Question: I want to create a Screen in my app where there will be a video playing on the screen and there will be buttons and labels on the video screen like below.

How to implement that? Can you give some sample code or idea? Is it possible to implement multiple layers in one screen?
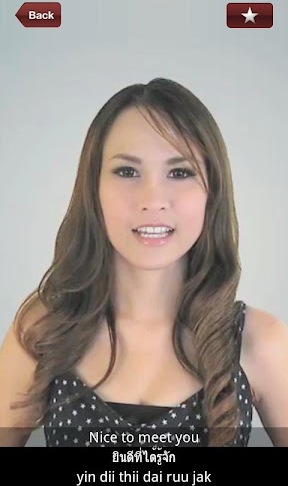
Answer: This is not possible on pre OS7.0 devices. For OS7.0 devices you can use 'ComponentCanvas' class.
Check this info from RIM
> Layering UI elementsYou can place UI components on top of other UI components using the
ComponentCanvas class. Unlike AbsoluteFieldManager, which provides
similar functionality, a ComponentCanvas is drawn on top of other
fields and managers on a screen, like a video or camera field. You can
add standard UI components, such as labels, buttons, and drop-down
lists, to ComponentCanvas. For example, you can use a ComponentCanvas
to display a series of buttons on top of a video field or camera
field.ComponentCanvas is found in the net.rim.device.api.ui.container
package.